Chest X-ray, AP view. Patient: 41 years old, sex M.
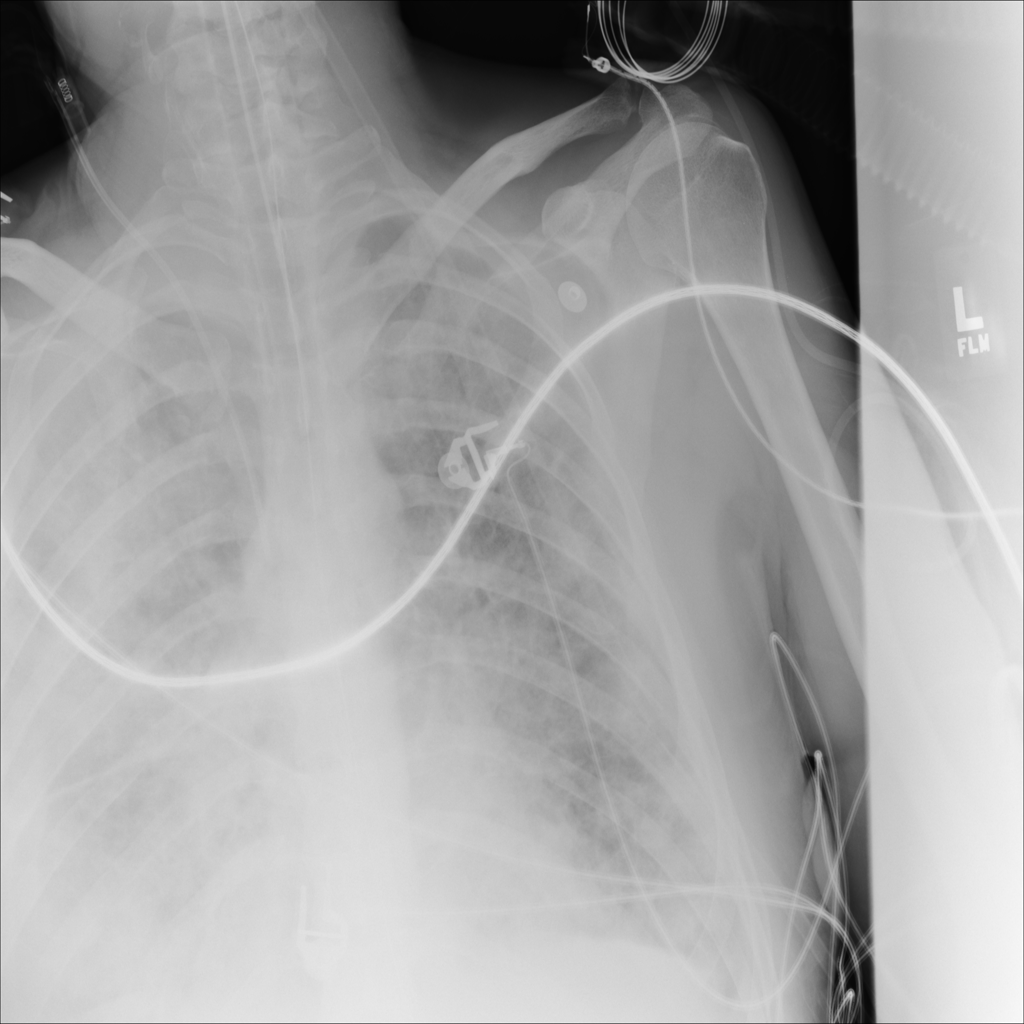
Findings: Infiltration